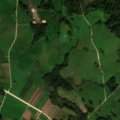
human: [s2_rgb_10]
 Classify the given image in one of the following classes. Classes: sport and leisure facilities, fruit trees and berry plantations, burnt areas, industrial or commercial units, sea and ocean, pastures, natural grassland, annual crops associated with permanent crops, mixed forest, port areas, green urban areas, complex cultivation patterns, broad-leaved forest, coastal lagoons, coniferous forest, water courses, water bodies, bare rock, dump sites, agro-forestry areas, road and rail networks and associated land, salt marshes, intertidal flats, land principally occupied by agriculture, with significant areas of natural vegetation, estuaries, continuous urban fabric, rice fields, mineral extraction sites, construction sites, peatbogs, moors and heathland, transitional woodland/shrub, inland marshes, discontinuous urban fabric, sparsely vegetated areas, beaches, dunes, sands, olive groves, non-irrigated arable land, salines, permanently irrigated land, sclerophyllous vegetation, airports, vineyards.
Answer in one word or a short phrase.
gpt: non-irrigated arable land, pastures, complex cultivation patterns, land principally occupied by agriculture, with significant areas of natural vegetation, broad-leaved forest